Field crop: maize
Growth stage: 2
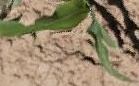
Species: maize